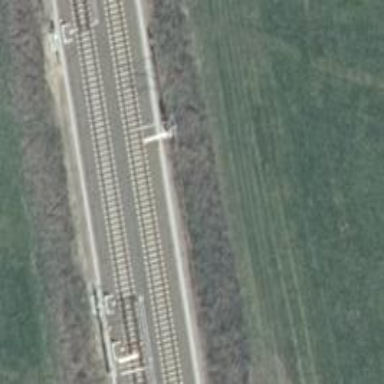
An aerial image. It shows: Milestone along the railway track with catenary mast.